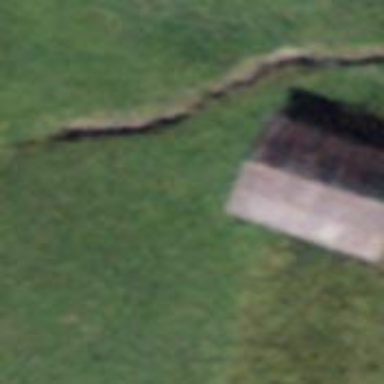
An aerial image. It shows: Rural barn.